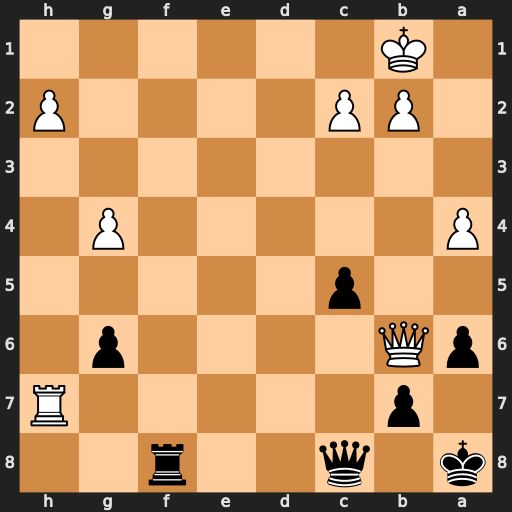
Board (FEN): k1q2r2/1p5R/pQ4p1/2p5/P5P1/8/1PP4P/1K6
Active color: b
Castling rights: -
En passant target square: -
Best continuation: Rf1+ Ka2 Qg8+ Qb3 Qxh7